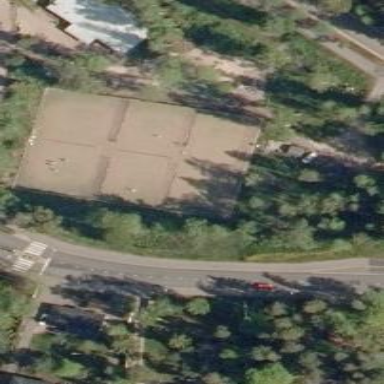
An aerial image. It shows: Tennis court on pitch designated for leisure land.